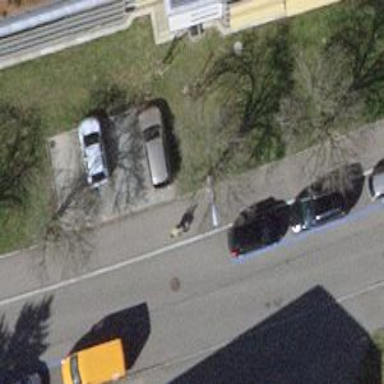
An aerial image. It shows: Parking available on the street side.